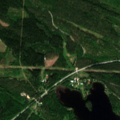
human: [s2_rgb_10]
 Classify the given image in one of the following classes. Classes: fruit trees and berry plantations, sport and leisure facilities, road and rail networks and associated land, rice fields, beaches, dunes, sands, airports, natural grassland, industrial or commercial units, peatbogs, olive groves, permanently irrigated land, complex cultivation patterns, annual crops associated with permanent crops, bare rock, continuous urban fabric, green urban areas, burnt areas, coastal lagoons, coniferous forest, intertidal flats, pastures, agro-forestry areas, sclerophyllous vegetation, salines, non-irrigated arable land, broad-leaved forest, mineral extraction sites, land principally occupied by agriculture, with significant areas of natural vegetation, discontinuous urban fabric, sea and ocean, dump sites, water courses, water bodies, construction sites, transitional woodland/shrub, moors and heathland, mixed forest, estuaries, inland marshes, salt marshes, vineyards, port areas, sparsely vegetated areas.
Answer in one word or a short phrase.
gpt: coniferous forest, mixed forest, water bodies